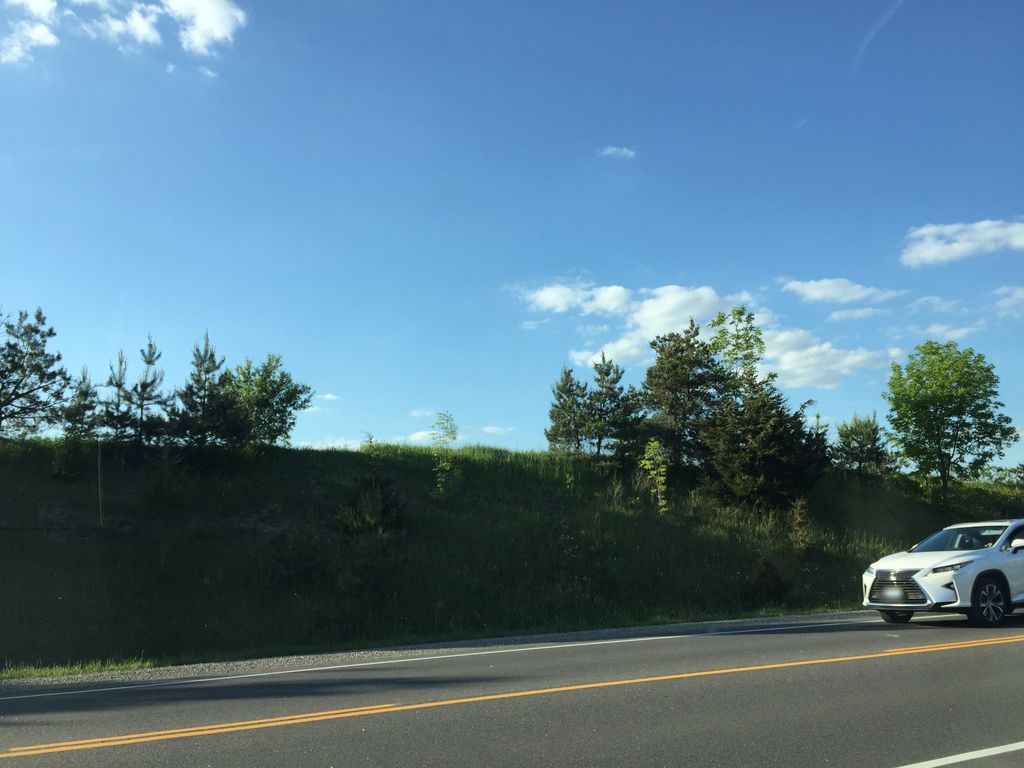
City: kitchener-waterloo